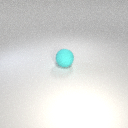
large cyan rubber sphere